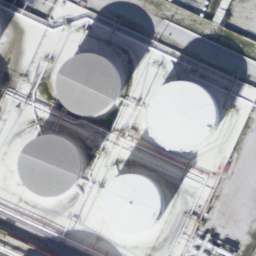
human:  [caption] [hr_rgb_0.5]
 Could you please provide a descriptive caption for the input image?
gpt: There are four white storage tanks on the ground .

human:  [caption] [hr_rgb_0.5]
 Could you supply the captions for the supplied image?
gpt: Four white round storage tanks are on the ground .

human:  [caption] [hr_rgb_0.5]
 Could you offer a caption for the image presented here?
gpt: Four white storage tanks are on the ground .

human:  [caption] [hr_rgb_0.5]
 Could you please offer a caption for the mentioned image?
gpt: There are four white storage tanks on the ground .

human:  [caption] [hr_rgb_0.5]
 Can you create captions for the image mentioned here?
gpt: Four white round storage tanks are on the ground .